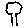
Label: tree